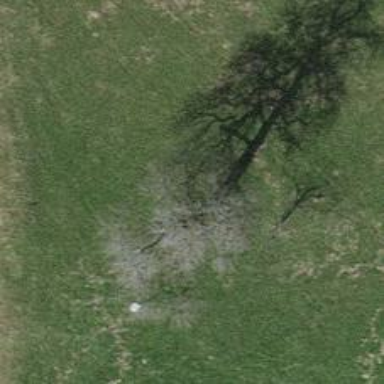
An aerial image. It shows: Beautiful tree in nature.